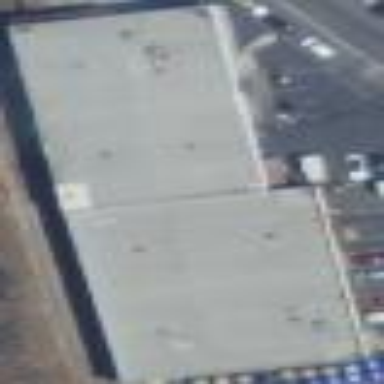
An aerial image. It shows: Industrial building.